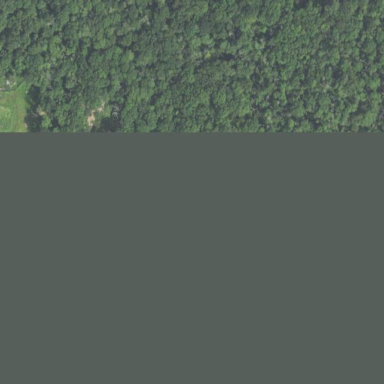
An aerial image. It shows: Mixed woodland with various types of leaves.